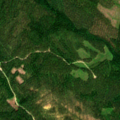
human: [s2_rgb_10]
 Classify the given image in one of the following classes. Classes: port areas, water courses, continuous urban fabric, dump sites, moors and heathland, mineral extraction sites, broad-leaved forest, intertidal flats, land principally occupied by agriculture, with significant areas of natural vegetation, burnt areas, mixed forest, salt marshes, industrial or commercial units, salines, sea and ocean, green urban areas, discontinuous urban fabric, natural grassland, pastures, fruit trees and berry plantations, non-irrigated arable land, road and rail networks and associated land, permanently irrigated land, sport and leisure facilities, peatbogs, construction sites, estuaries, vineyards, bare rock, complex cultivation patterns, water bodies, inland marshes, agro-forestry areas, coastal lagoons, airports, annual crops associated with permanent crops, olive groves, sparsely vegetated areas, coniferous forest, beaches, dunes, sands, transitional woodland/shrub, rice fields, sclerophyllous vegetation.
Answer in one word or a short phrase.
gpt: coniferous forest